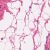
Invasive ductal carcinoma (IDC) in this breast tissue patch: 0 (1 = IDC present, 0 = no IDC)